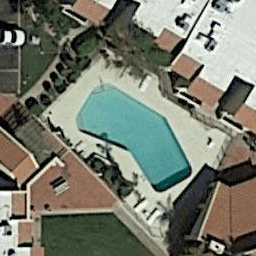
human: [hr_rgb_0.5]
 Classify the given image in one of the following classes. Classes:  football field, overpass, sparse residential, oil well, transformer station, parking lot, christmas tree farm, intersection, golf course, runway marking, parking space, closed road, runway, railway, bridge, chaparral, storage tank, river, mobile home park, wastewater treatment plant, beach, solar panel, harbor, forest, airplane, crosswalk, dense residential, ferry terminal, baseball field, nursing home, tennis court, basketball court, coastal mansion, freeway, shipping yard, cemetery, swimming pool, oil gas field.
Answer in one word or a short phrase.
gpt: swimming pool